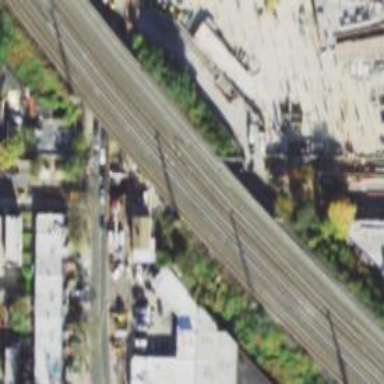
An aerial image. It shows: Bridge over electrified railway tracks.